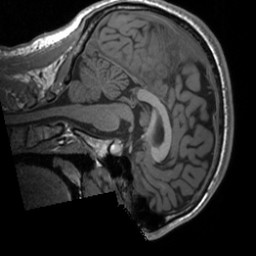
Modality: T1w
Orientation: sagittal
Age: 21
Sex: male
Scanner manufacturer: siemens
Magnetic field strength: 3 T
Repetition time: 1.9 s
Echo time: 0.00226 s